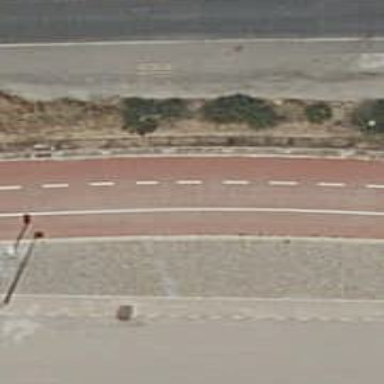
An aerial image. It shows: Cycleway.